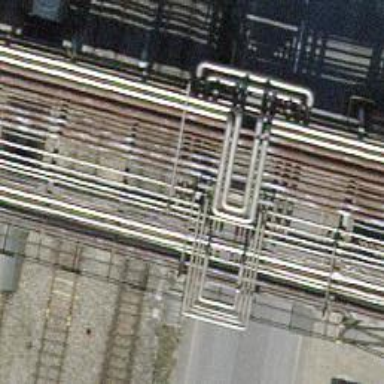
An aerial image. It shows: Single railway spur track.